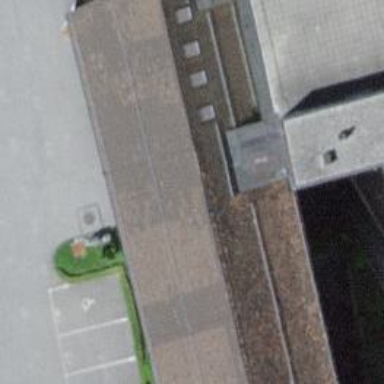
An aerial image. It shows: Library.